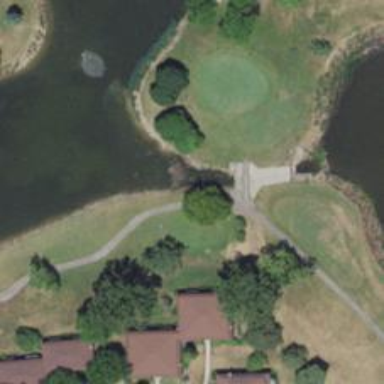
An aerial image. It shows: Footway that serves as golf path.